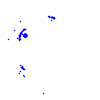
Particle: electron